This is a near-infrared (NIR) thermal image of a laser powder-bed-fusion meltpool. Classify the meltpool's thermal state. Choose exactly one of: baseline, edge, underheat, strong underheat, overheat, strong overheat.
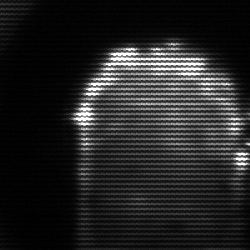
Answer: baseline